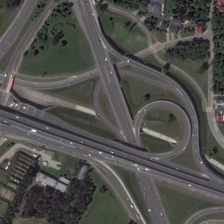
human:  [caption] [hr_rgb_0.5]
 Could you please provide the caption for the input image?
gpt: many green trees and meadows are near a viaduct .

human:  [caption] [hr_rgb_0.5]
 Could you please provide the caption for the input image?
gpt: many green trees and meadows are near a viaduct .

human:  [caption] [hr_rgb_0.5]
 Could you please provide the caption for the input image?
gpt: many green trees and meadows are near a viaduct .

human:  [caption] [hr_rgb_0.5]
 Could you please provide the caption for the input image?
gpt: many green trees and meadows are near a viaduct .

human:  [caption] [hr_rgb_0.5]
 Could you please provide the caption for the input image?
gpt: many green trees and meadows are near a viaduct .